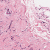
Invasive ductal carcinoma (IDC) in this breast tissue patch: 0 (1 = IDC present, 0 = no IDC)